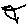
Label: bird